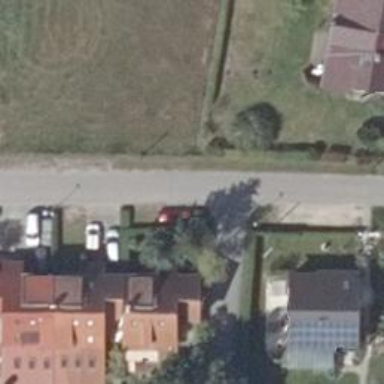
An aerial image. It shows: Residential road with asphalt surface.